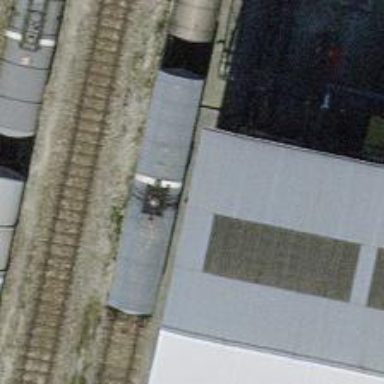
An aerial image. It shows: Single-track railway spur.